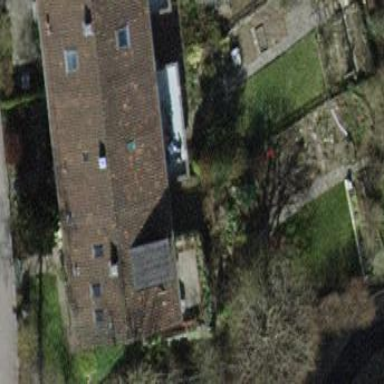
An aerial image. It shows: Building with tiled roof.